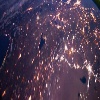
Label: land